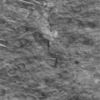
Label: not_dusty